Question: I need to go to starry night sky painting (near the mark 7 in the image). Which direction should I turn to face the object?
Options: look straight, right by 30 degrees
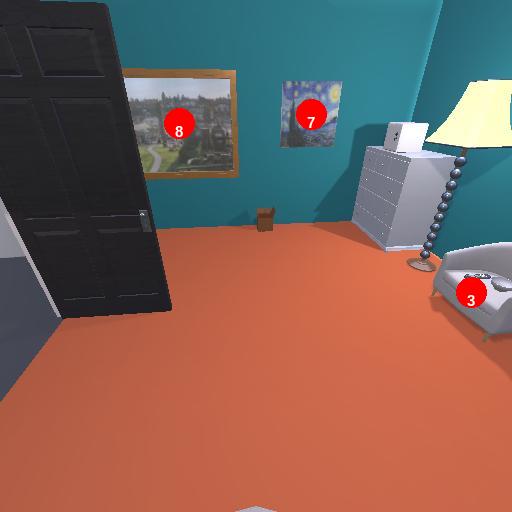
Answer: look straight